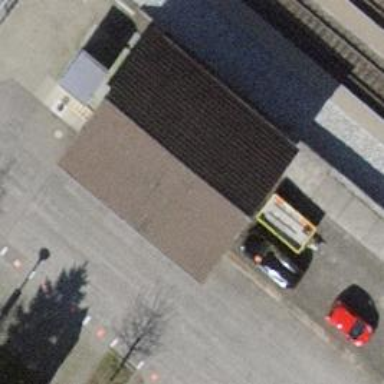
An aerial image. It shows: Set of steps on the road.